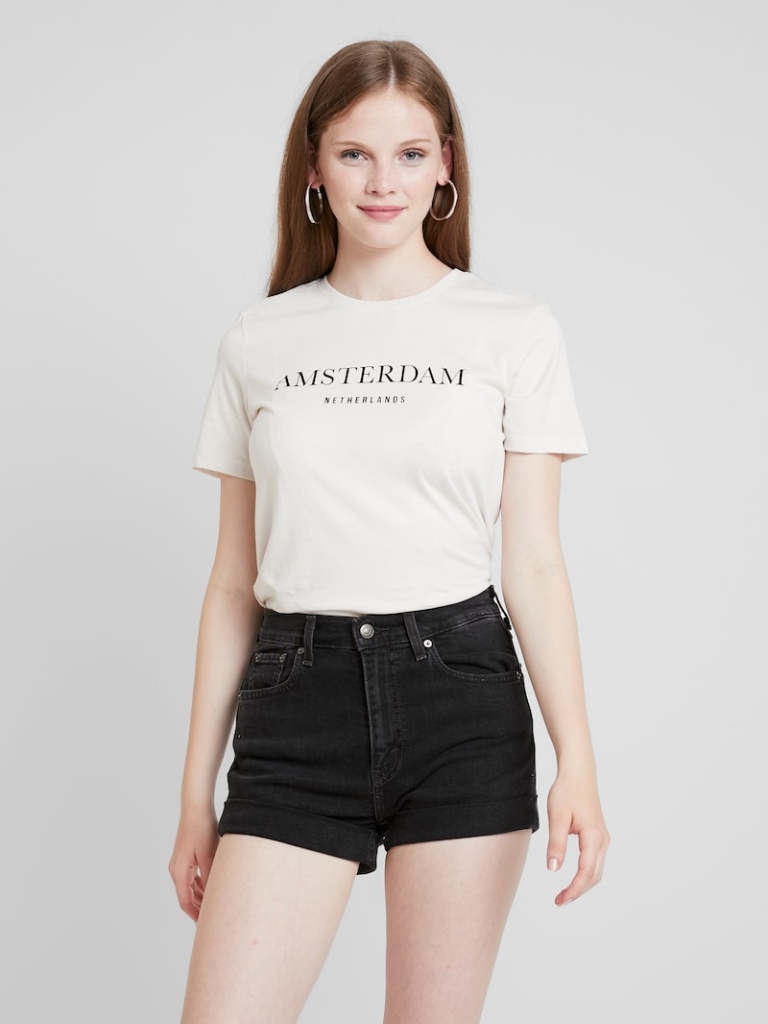
cotton tight short sleeve hip length Fully Tucked in crew t-shirt